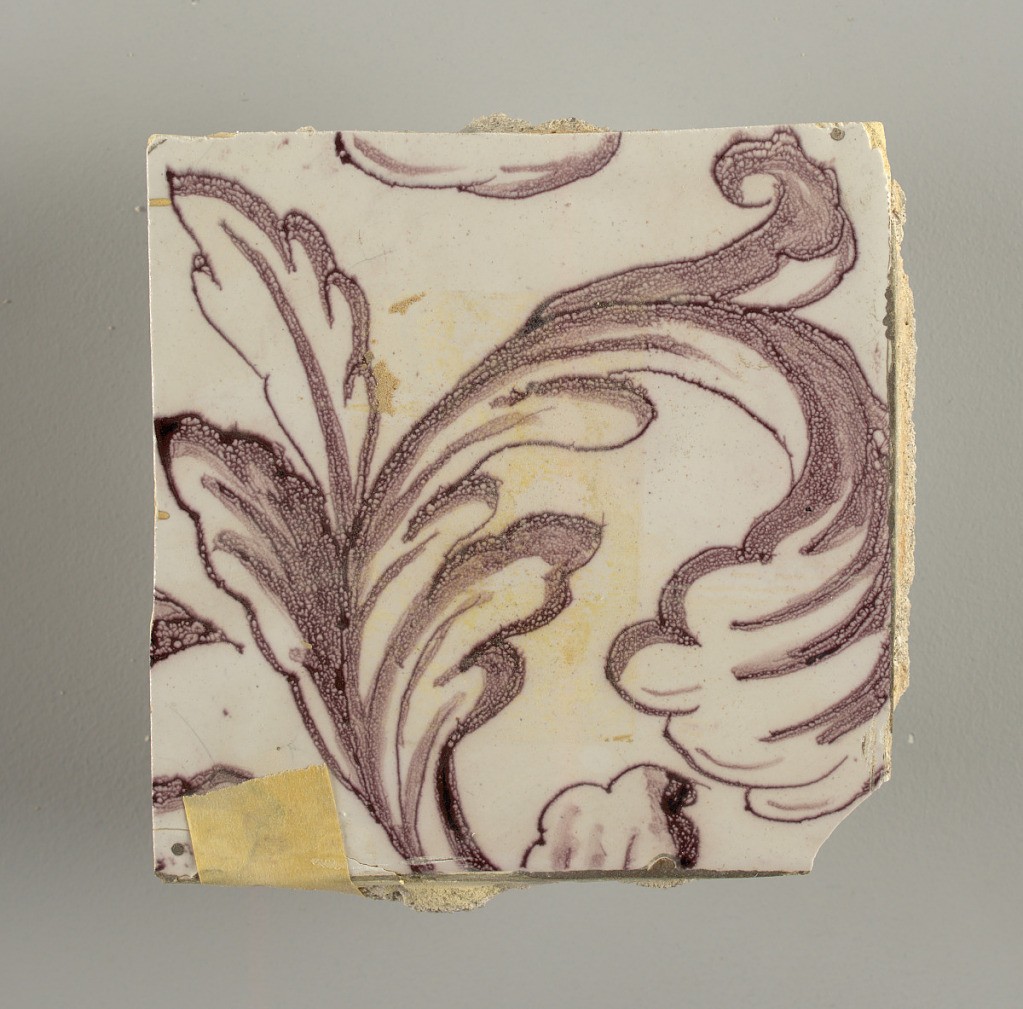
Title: Tile wall facing
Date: ca. 1725
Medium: Tin-glazed earthenware, underglaze
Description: Horizontal rectangle.  Thirty tiles wide and twenty-three tiles high with opening for fireplace eleven tiles wide and ten high.  Foliage arabesques disposed about three vertical axes from which are emphazised by urns at center and right, and at left by the figure of a standing woman carrying an infant on her arm and accompanied by two children.